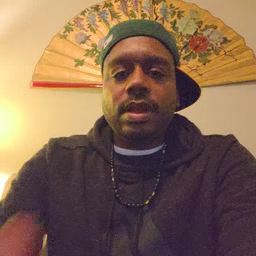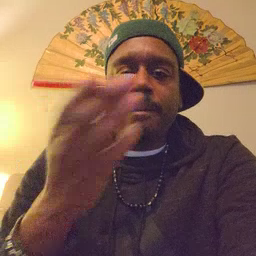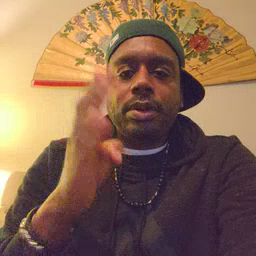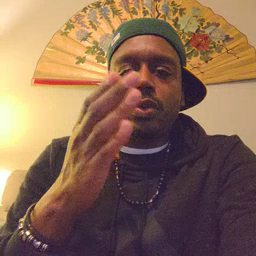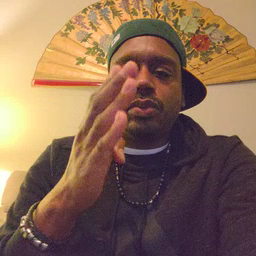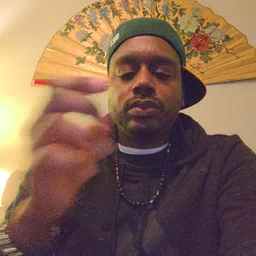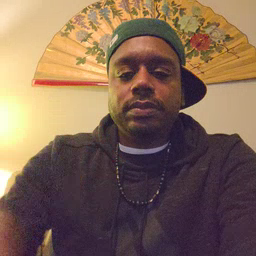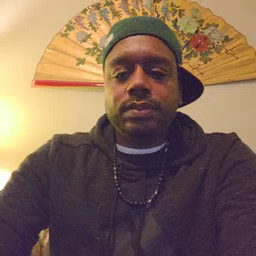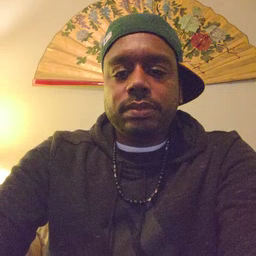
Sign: blue